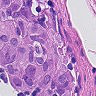
Metastatic tissue present: yes